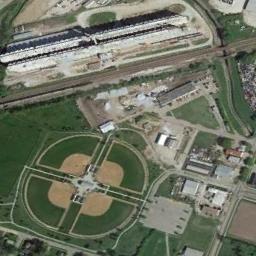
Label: baseball_diamond